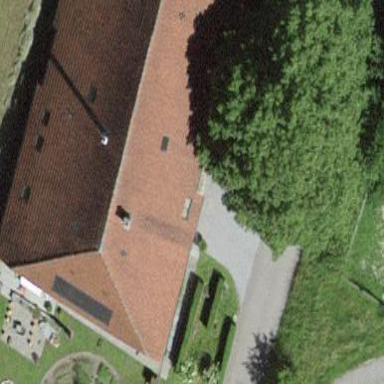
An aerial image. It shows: Farm building.